Question: I have a 512x512 image that I need to tile for a background.
I am doing this by setting 'SamplerState.LinearWrap' and setting a larger source rectangle on the image.
'''
spriteBatch.Begin(SpriteSortMode.Immediate, BlendState.NonPremultiplied, SamplerState.LinearWrap, DepthStencilState.Default, RasterizerState.CullNone);
spriteBatch.Draw(texture, bounds, bounds, Color.White);
spriteBatch.End();
'''
'bounds' is 'new Rectangle(0, 0, 1024, 768)'
Right now it is looking like this:

Those lines are where the image is being tiled. The original png does not have any lines on the edges (I zoomed in and checked it out in Photoshop).
What is going on here to cause this? <URL>.
I tried using a non-power-of-two texture, and it gave an error on the 'SamplerState', so I am using a texture of proper size, I believe.
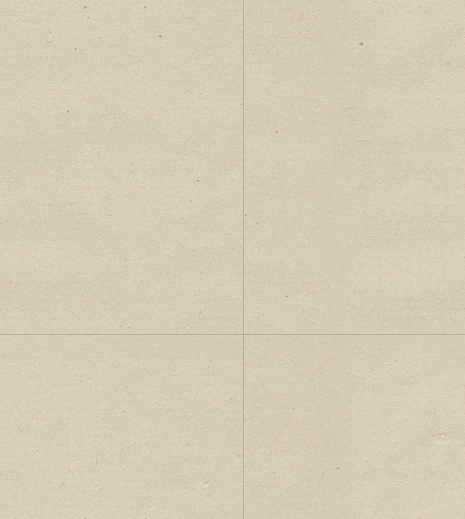
Answer: Seems to be a graphical artifact in the image.
I copied and pasted a section of the image to the edges and it works as expected, your code is working. Try it with a different image to confirm.